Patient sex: F
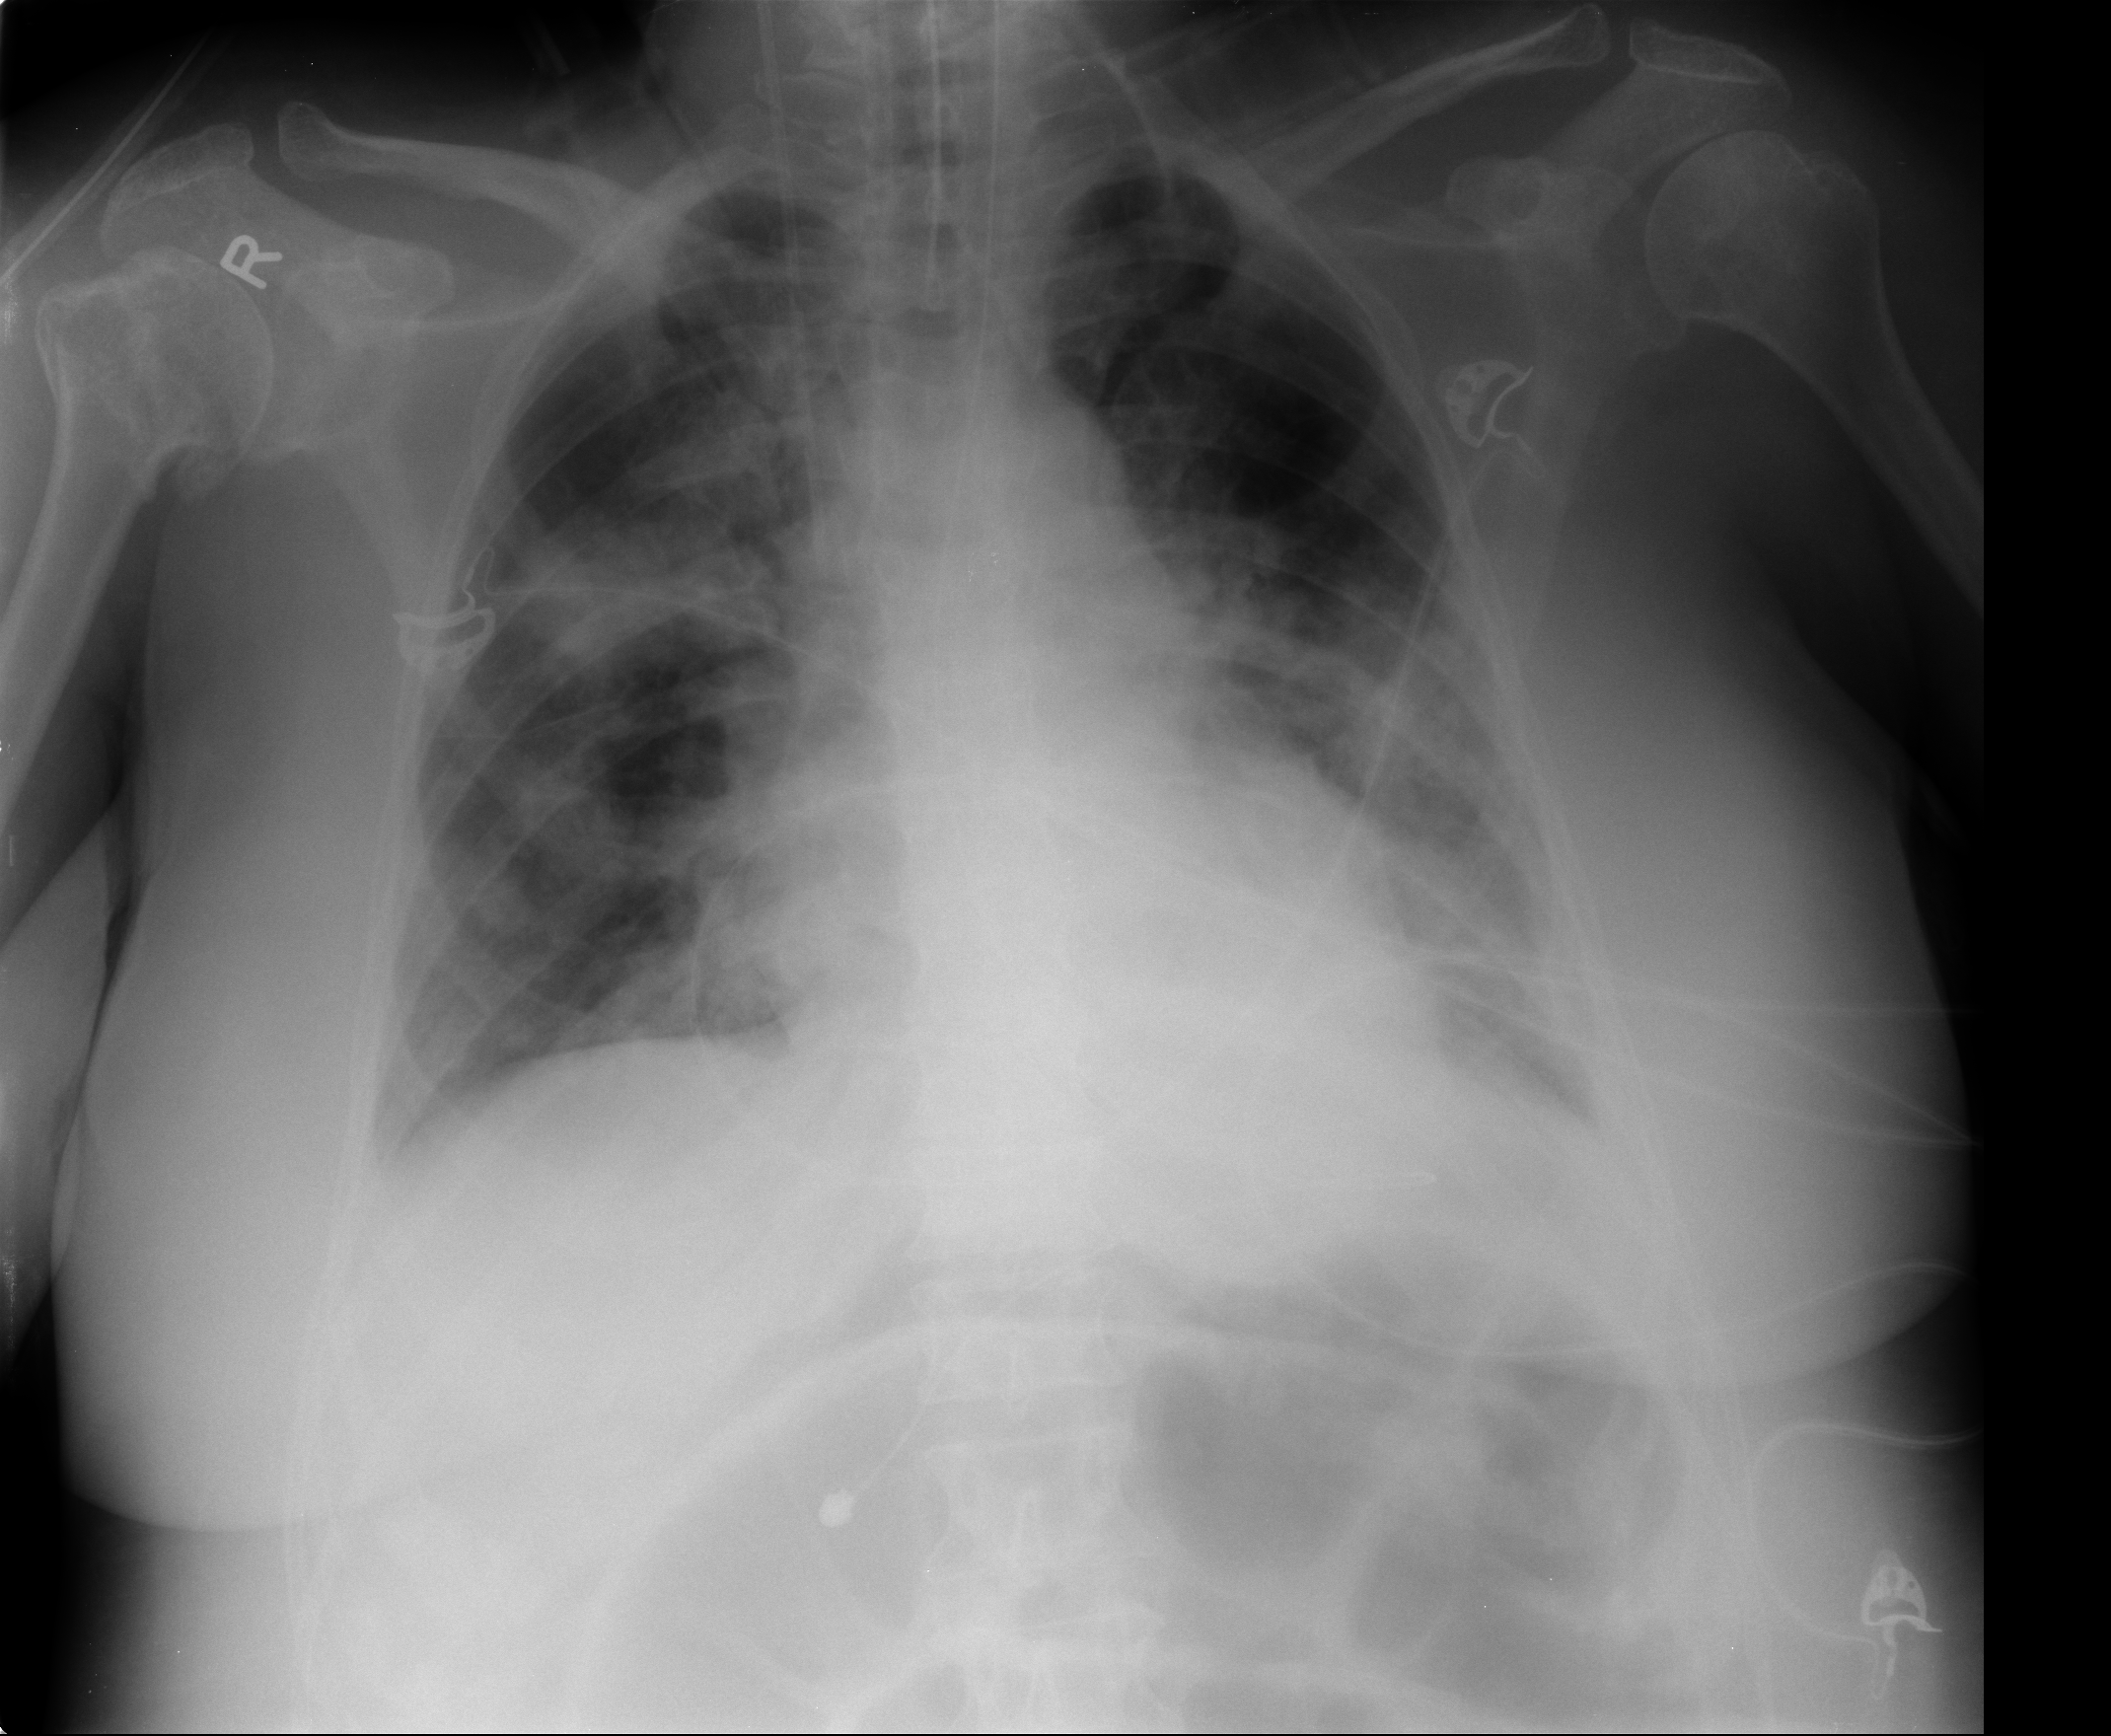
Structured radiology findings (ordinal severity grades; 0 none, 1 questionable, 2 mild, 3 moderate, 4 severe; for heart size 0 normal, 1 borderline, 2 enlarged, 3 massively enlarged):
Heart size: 2
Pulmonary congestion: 2
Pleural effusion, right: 1
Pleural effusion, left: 2
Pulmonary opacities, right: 2
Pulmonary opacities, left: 2
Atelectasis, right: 2
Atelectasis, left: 2